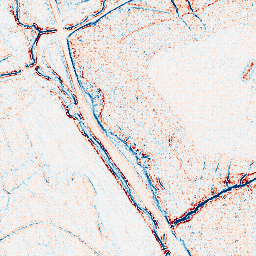
Category: edge_preserving
Decomposition family: bilateral
Decomposition parameters: d: 5
sigma_color: 75
sigma_space: 100
Upsampling method: sinc_blackman
Upsampling parameters: scale: 8
kernel_size: 16
Upsampling scale: 8